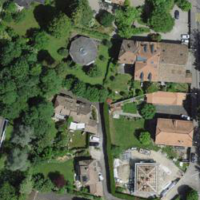
EUNIS habitat code: 55
Species observed at this site:
Helleborus niger